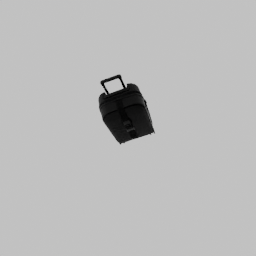
Label: tools